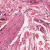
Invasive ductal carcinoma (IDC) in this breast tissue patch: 0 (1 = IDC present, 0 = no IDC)